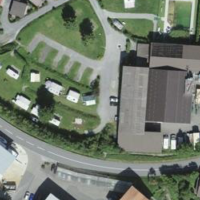
EUNIS habitat code: 54
Species observed at this site:
Milvus milvus
Phoenicurus ochruros
Passer domesticus
Motacilla alba
Milvus migrans